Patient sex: F
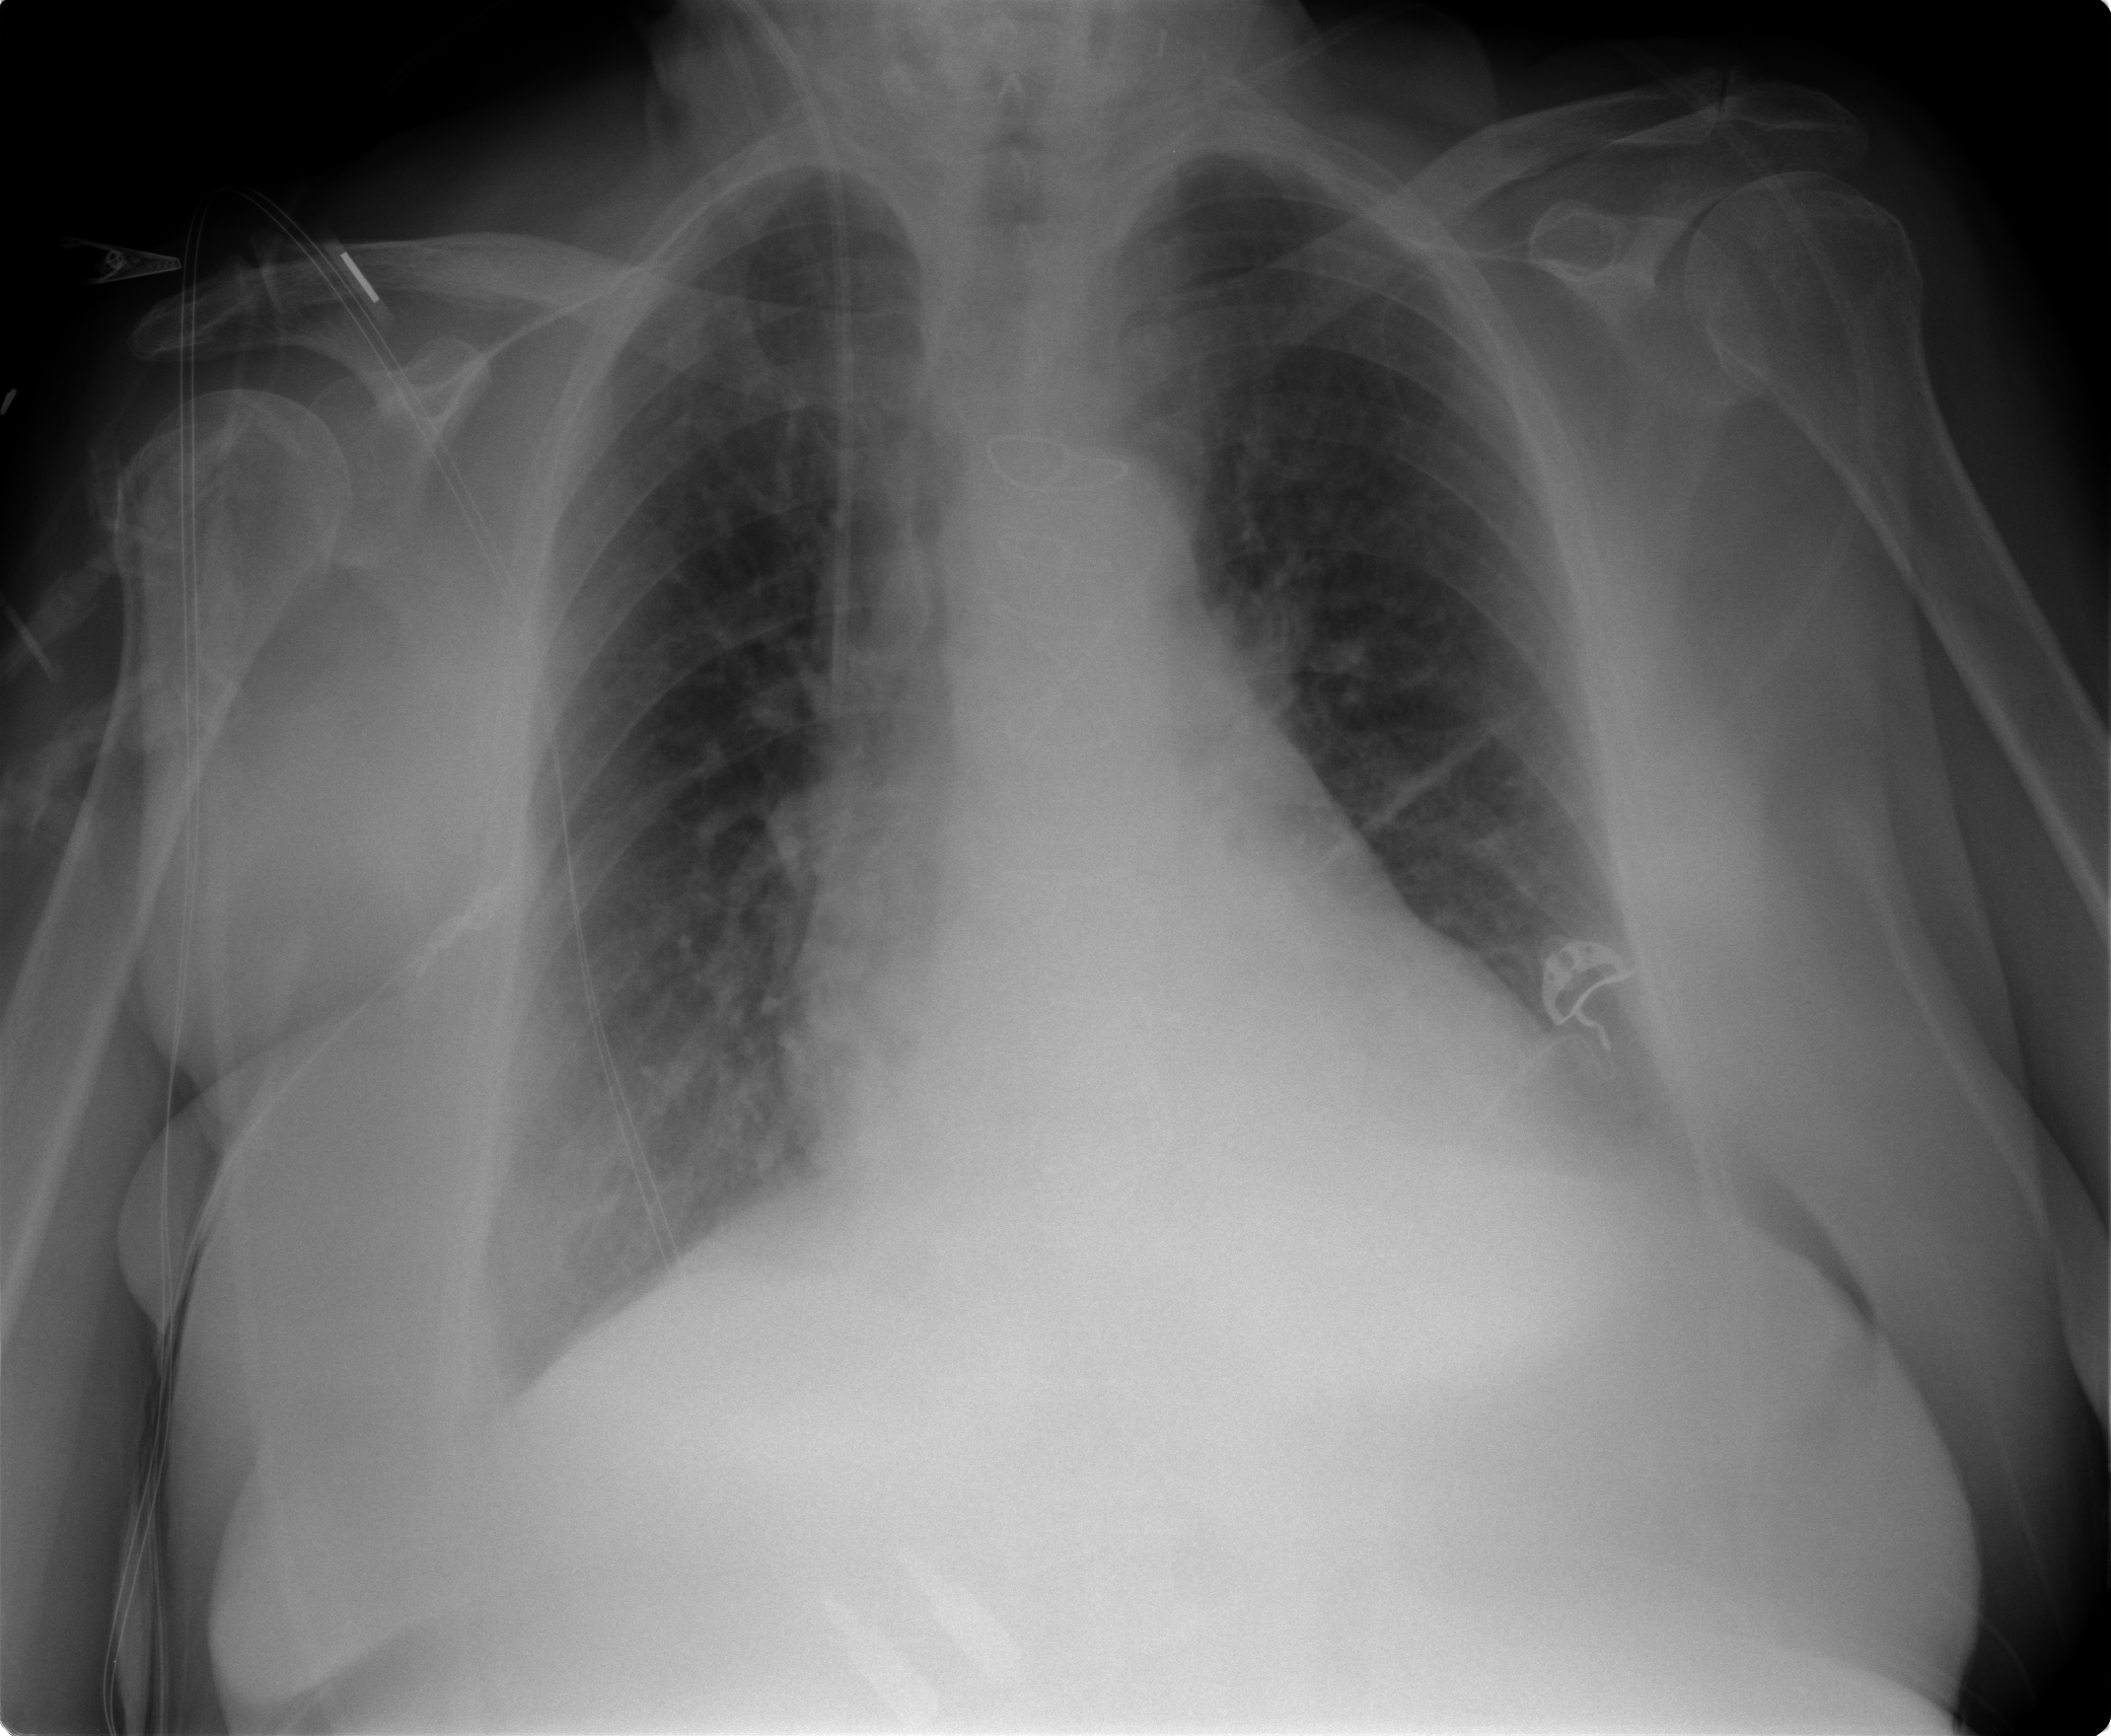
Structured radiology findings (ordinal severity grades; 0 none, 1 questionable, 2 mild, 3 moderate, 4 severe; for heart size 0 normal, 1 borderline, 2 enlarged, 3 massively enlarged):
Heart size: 1
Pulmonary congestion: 2
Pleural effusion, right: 0
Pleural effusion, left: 2
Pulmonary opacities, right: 0
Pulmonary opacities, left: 0
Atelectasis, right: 0
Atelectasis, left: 0